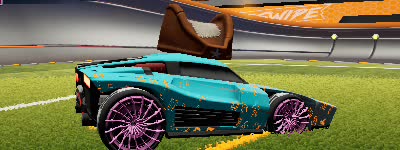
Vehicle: breakout